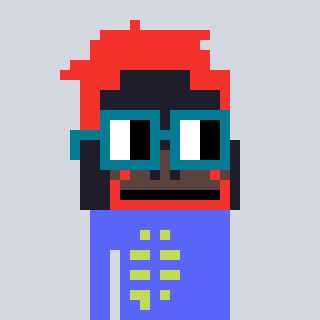
a pixel art character with square dark green glasses, a orangutan-shaped head and a purple-colored body on a cool background